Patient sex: M
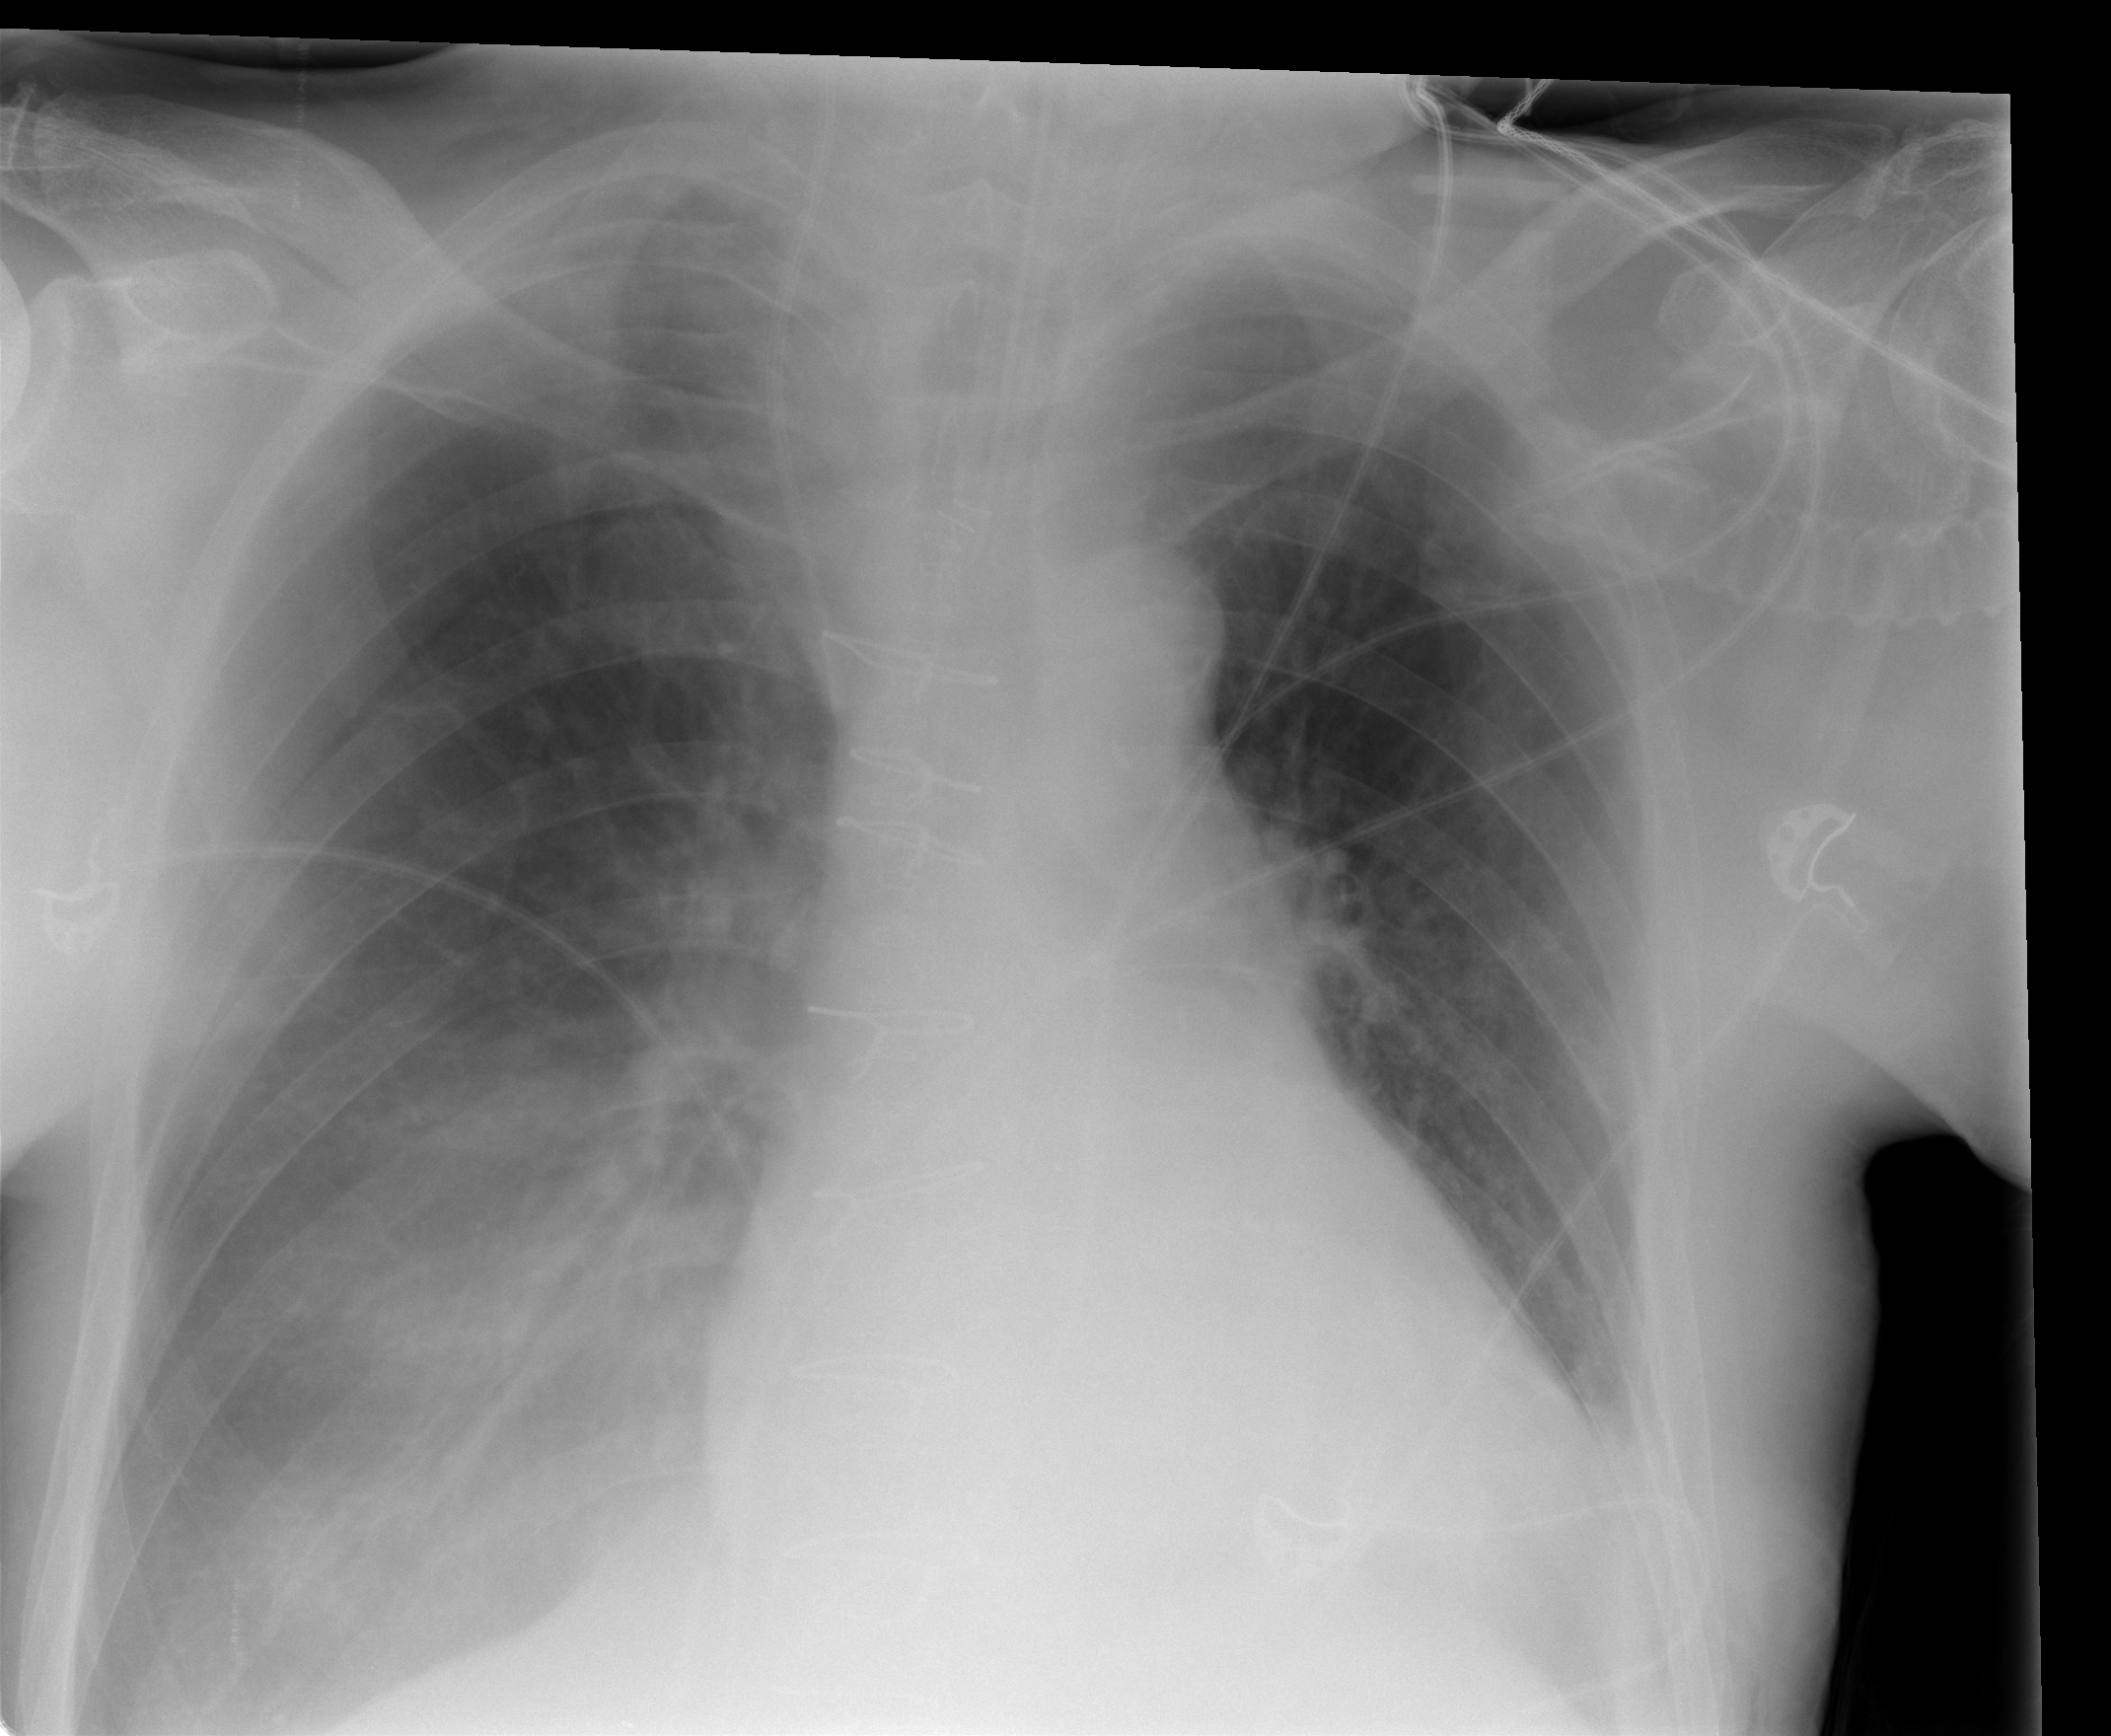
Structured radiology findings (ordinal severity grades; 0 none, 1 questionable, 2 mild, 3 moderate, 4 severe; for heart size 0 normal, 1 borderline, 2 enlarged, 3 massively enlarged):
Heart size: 0
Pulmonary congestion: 0
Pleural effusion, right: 0
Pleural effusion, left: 2
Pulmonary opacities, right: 1
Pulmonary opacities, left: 0
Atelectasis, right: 0
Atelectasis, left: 1